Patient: sex M, age 64
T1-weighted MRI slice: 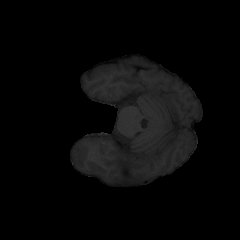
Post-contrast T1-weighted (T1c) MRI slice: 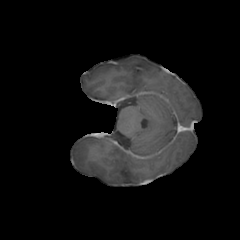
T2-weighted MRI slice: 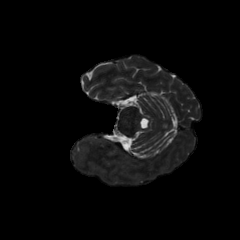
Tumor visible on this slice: no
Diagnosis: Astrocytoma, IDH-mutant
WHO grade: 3